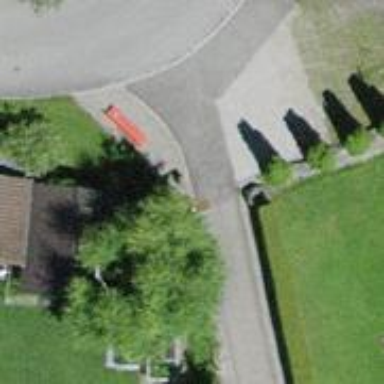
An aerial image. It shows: Bollard barrier.